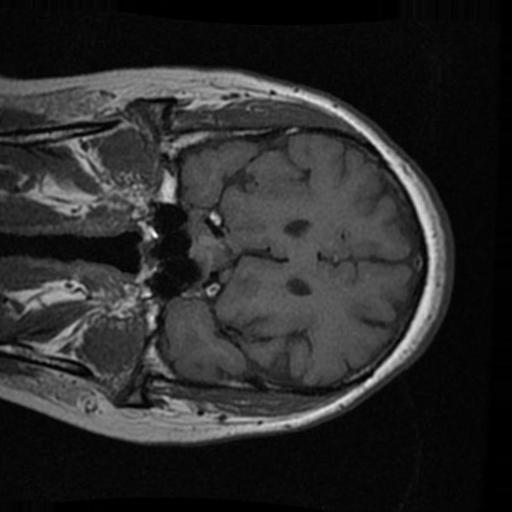
Label: brain_tumor